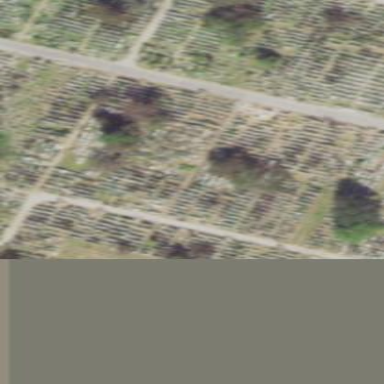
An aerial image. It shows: Sector within cemetery.